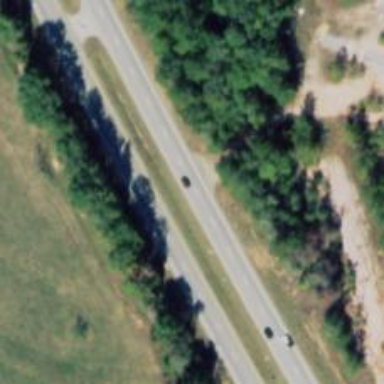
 surfaced with asphalt. It is classified as trunk highway."